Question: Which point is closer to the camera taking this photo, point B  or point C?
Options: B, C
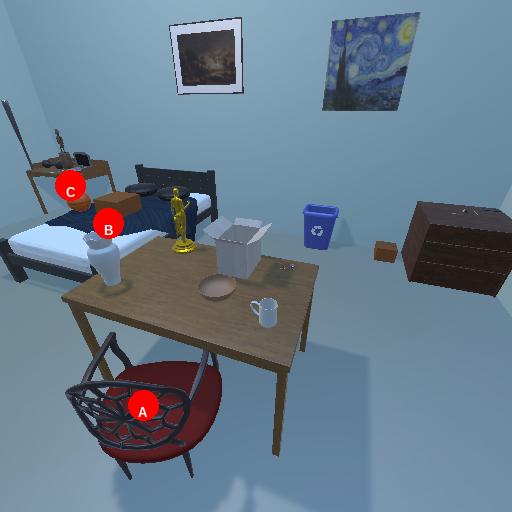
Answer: B